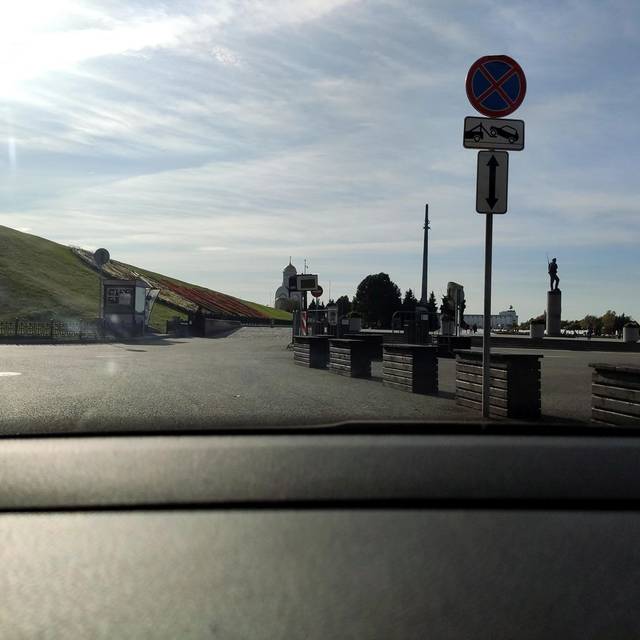
Region: Russia
Coordinates: 55.735, 37.518